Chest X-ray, PA view. Patient: 49 years old, sex M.
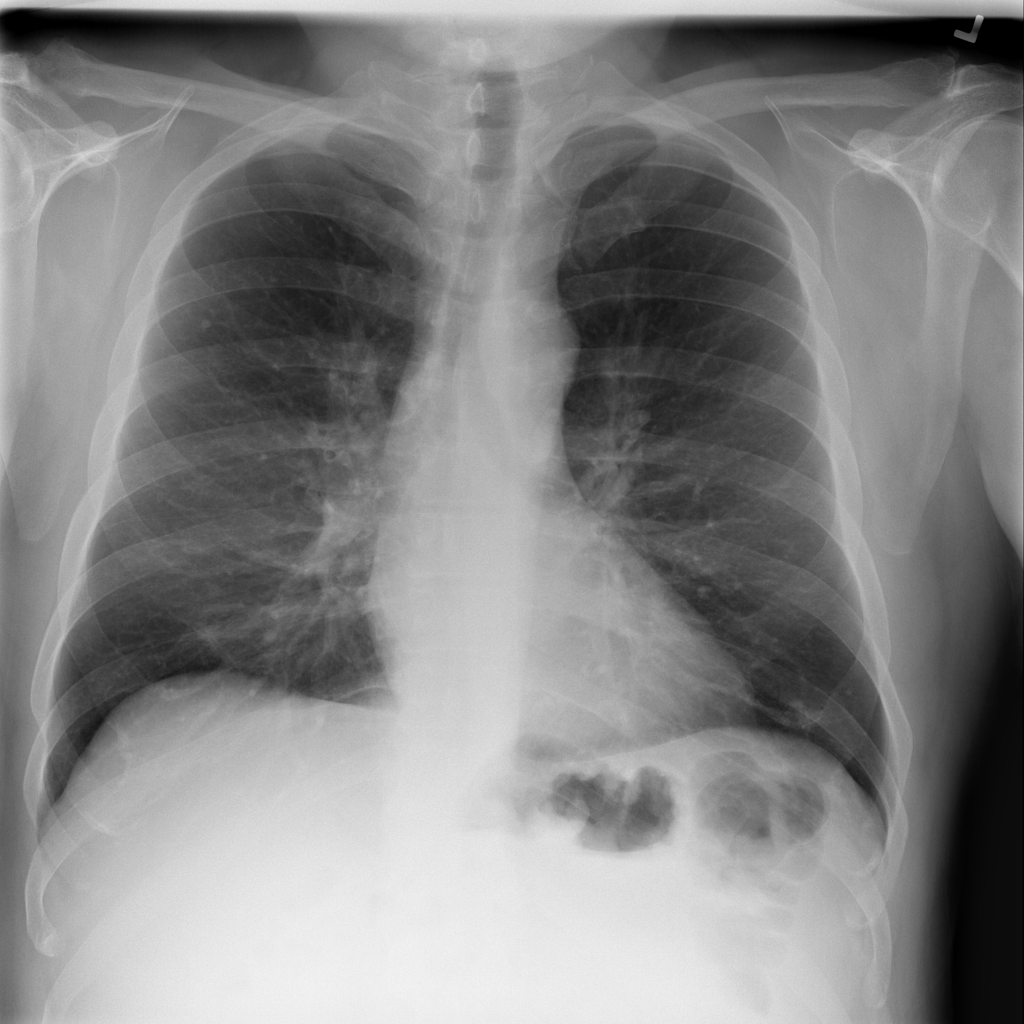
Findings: No Finding